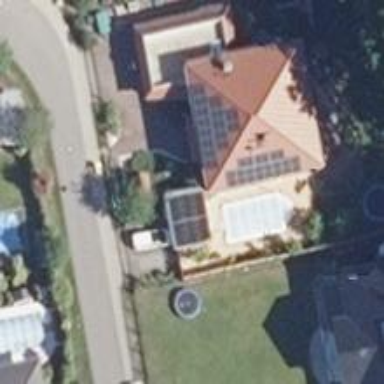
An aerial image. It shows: Simple house.